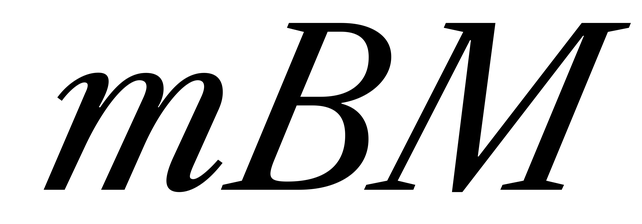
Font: LibreCaslonText-Italic_Italic